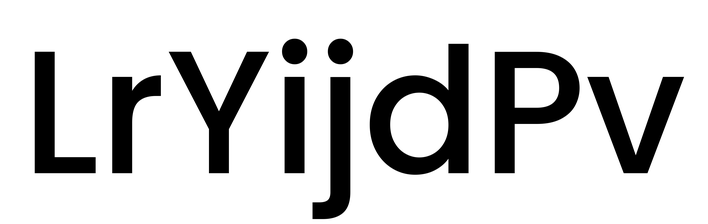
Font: Poppins-Medium